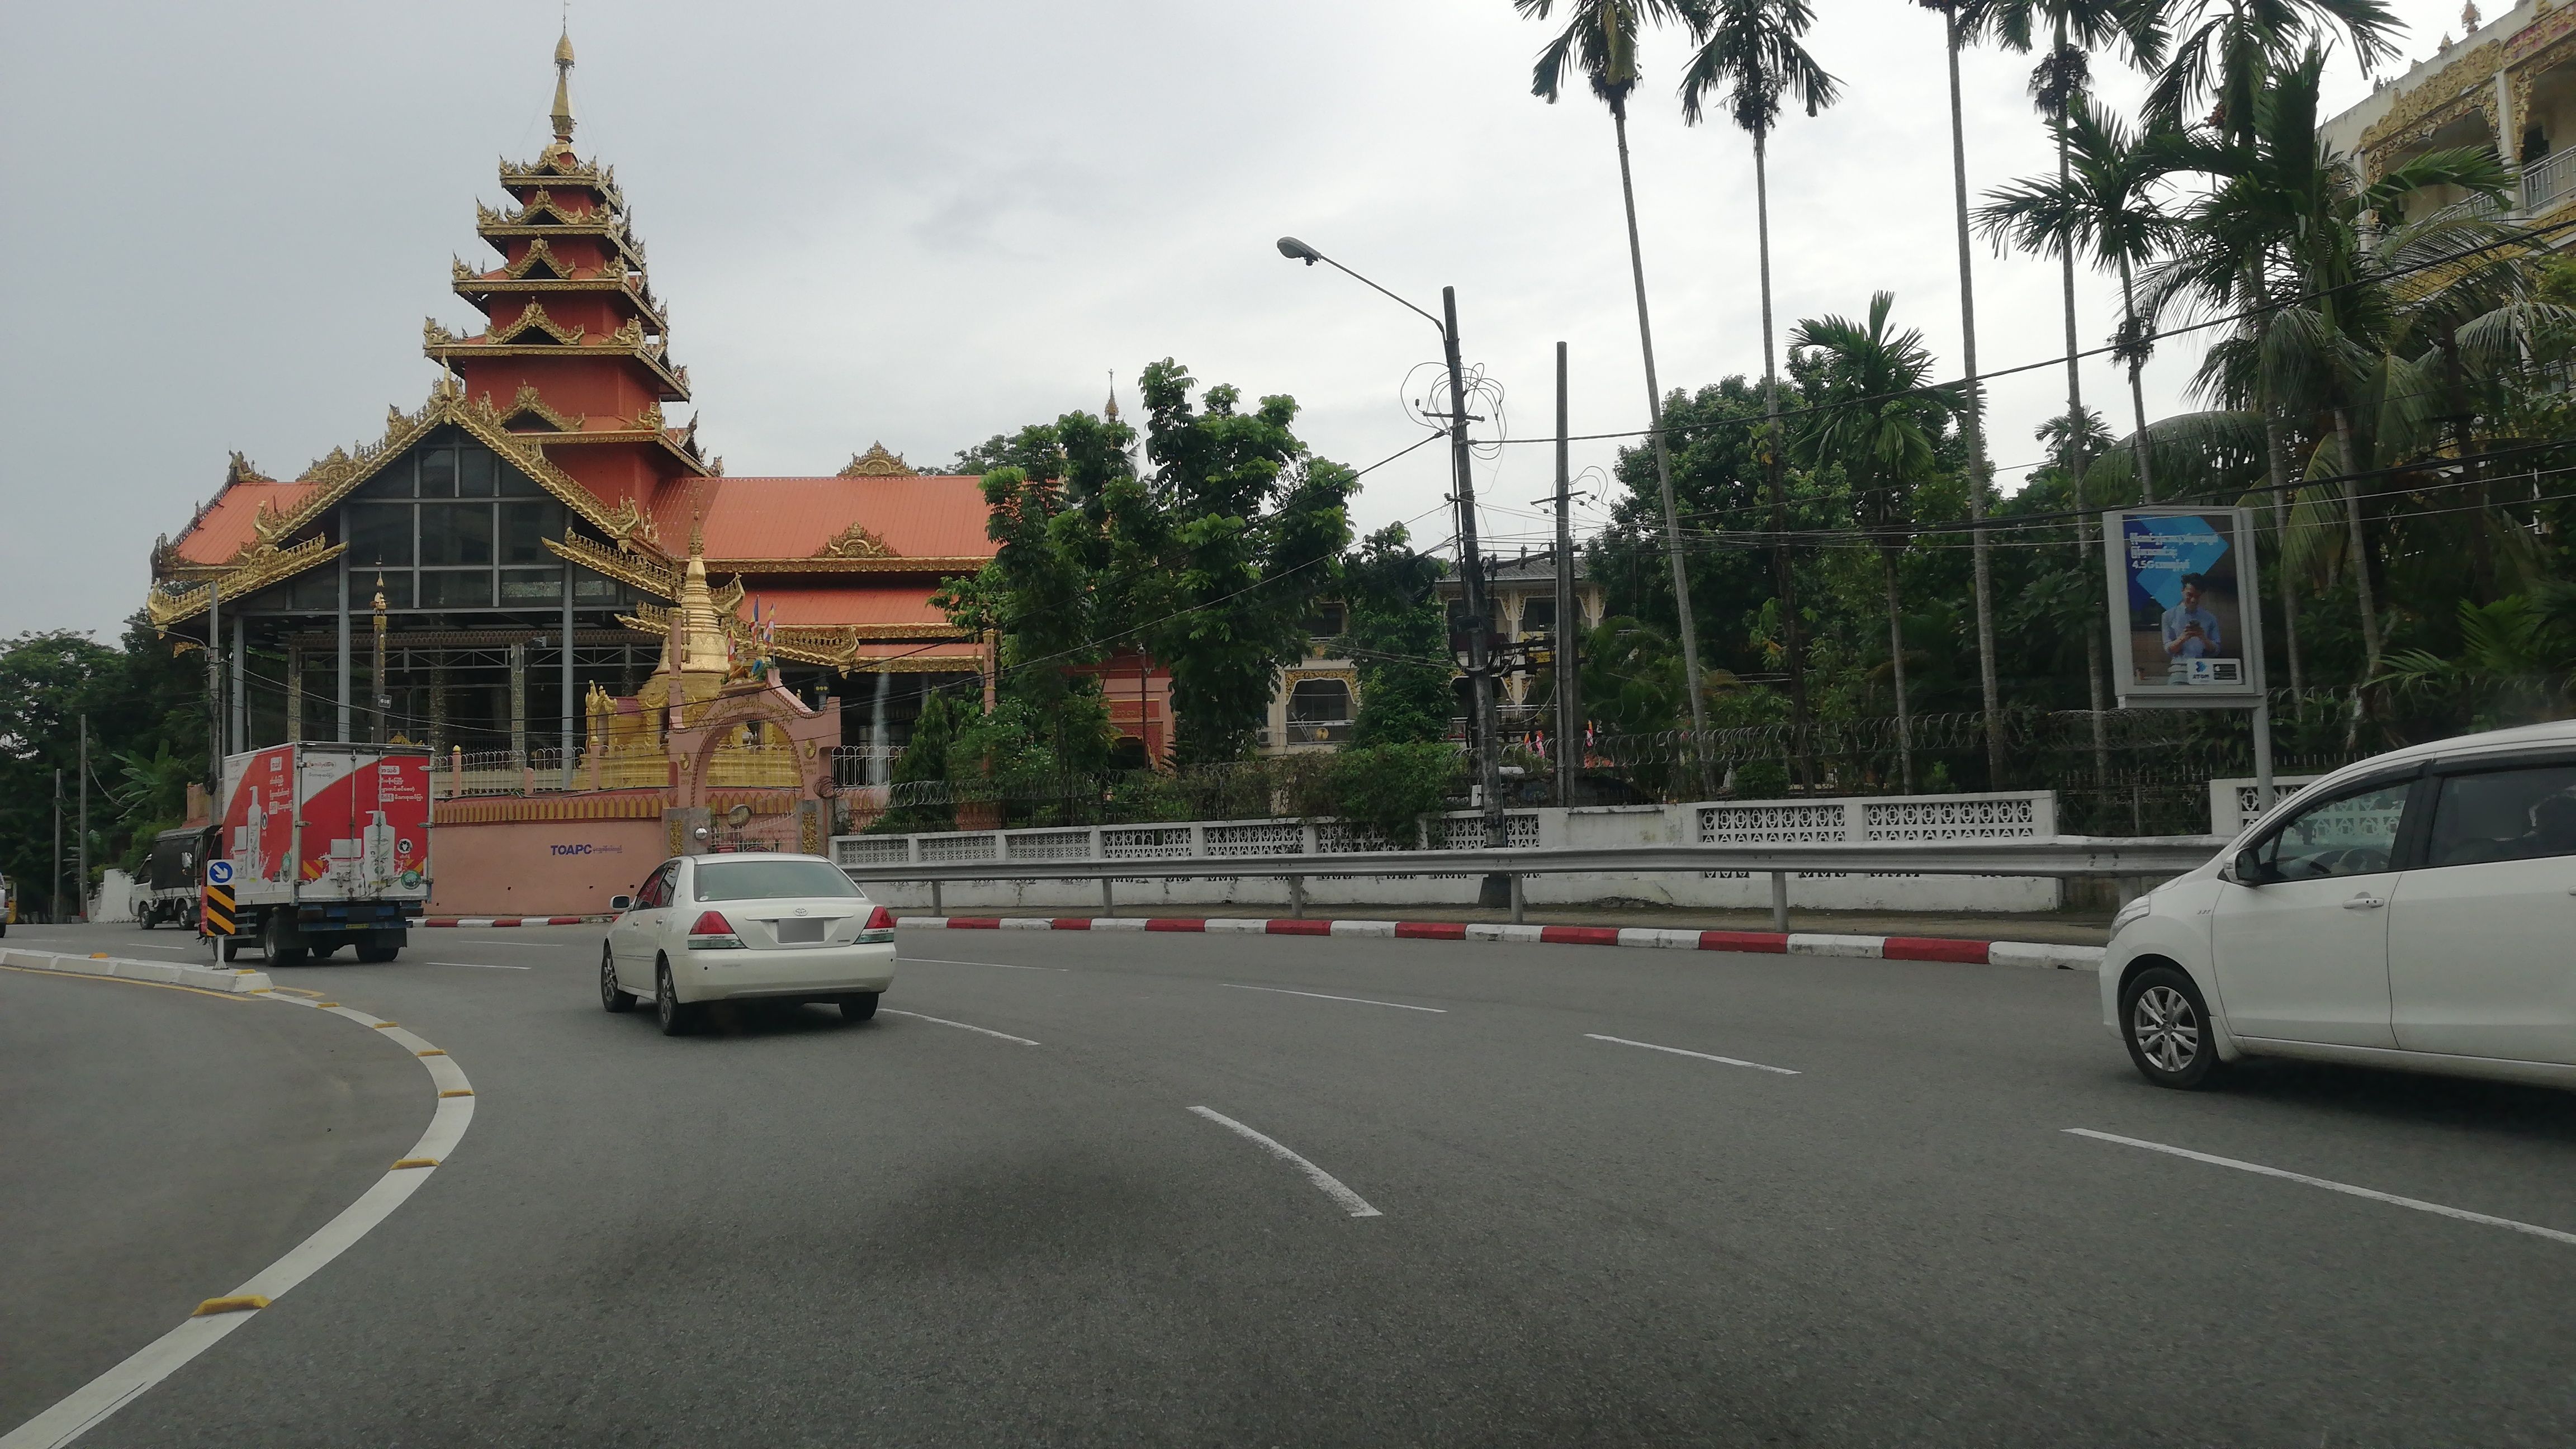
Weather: cloudy
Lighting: day
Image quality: good
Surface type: driving surface
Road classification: primary, secondary
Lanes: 3
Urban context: urban centre
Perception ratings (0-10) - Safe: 5.67, Lively: 9.14, Beautiful: 1.92, Boring: 3.88, Depressing: 3.81, Wealthy: 6.5